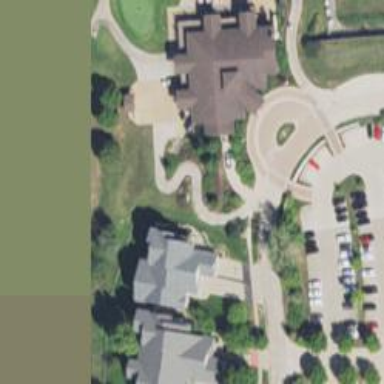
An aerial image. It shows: Service road designated as golf cart path.